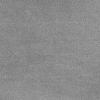
Atmospheric dust classification: dusty